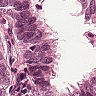
Metastatic tissue present: yes